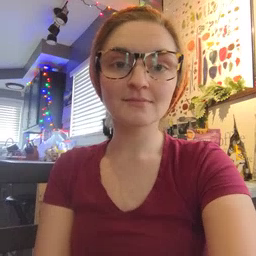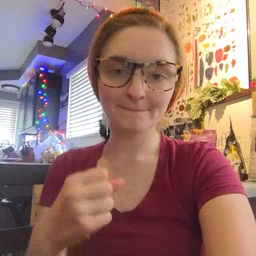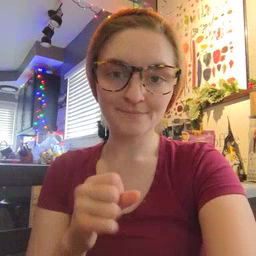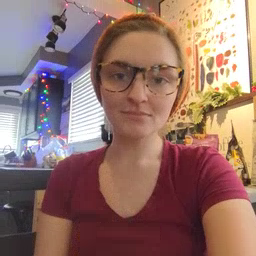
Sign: make